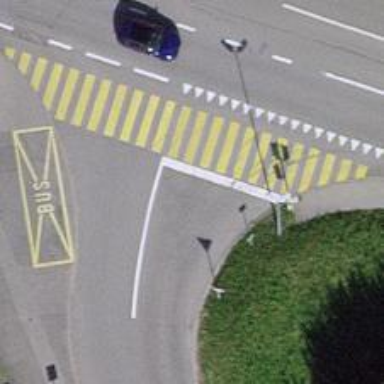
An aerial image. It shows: Road with traffic signals.